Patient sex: F
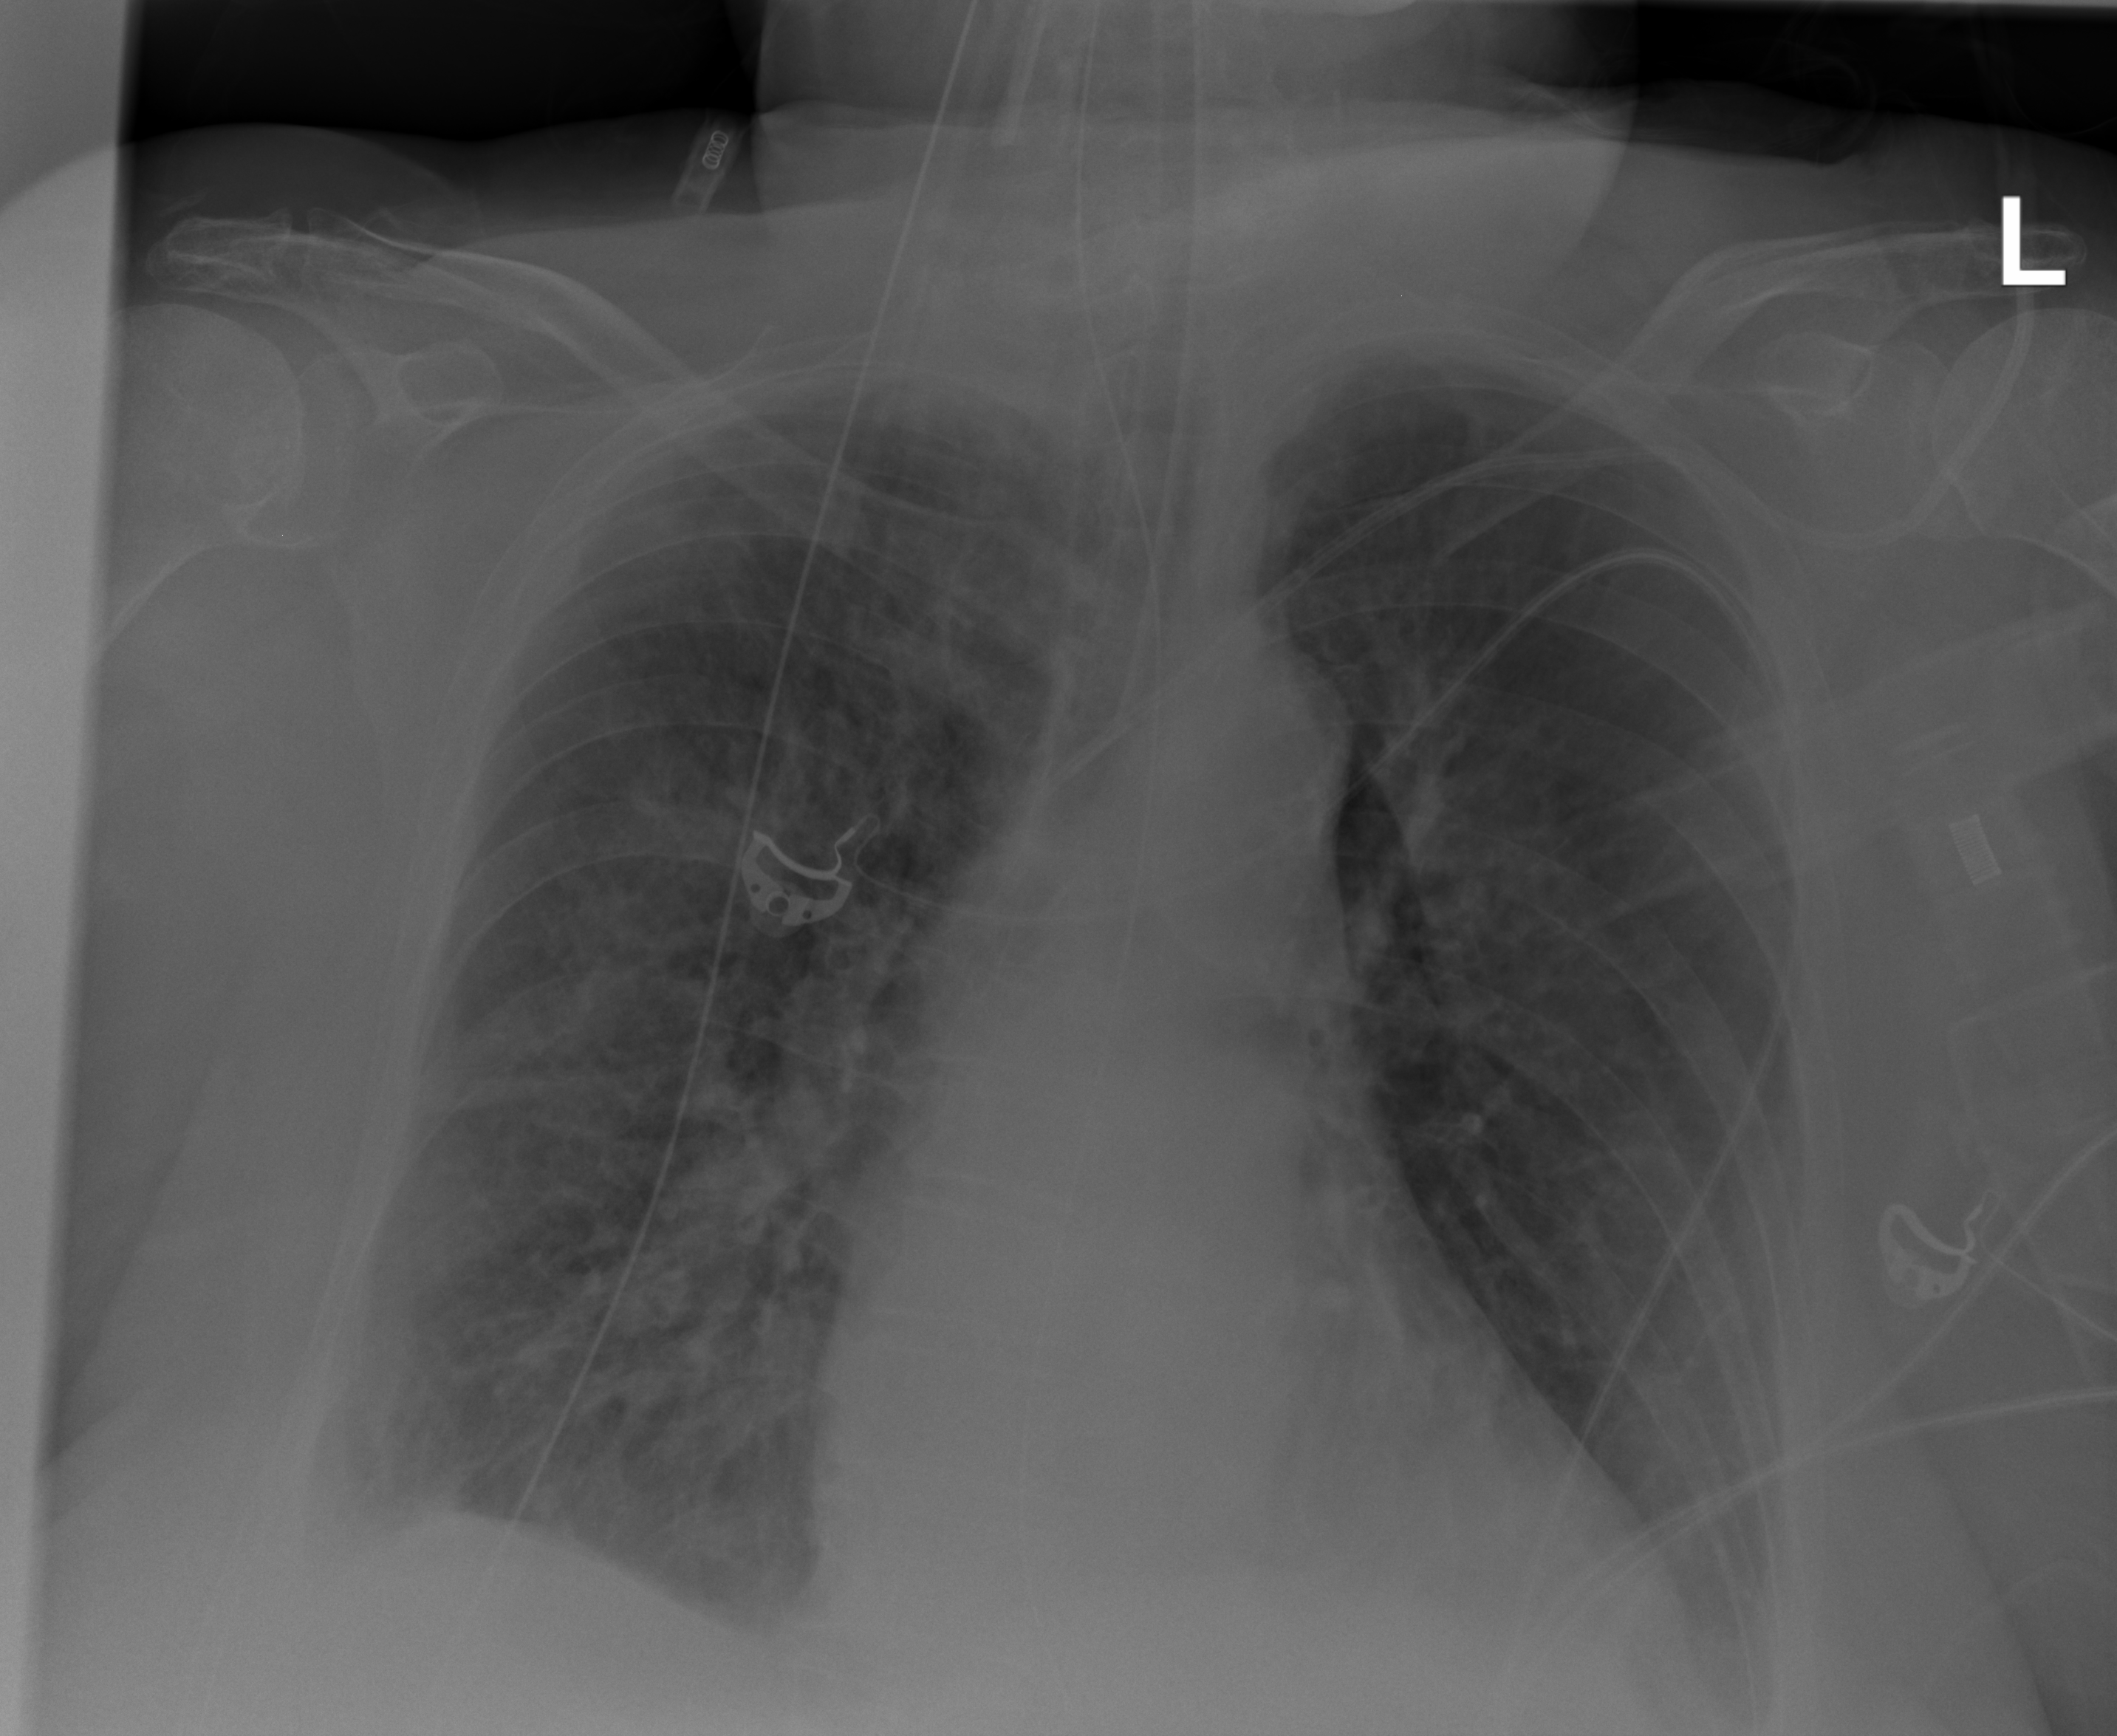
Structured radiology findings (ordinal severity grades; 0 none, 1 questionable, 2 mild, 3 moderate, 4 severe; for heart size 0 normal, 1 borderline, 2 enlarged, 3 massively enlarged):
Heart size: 2
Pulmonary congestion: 2
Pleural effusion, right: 2
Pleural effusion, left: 2
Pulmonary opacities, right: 2
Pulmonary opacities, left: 2
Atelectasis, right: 2
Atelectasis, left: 2